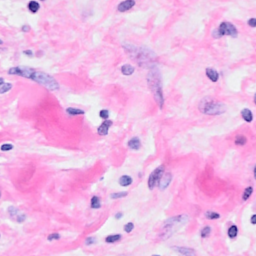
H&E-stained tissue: Breast